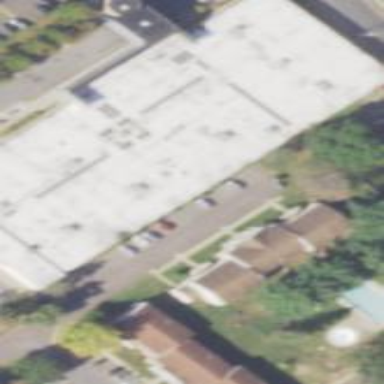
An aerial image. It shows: Clinic building offering healthcare services.